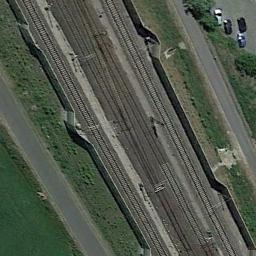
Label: railway